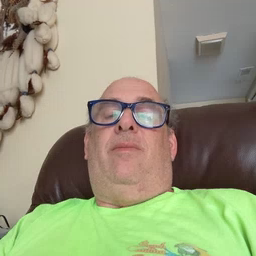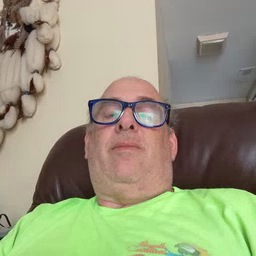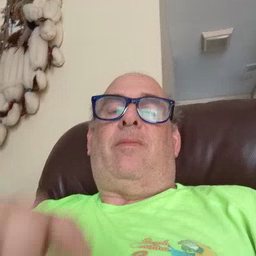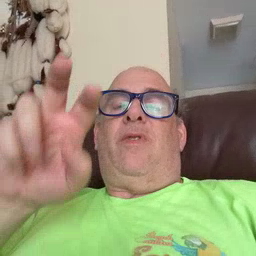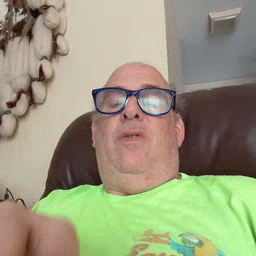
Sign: chair